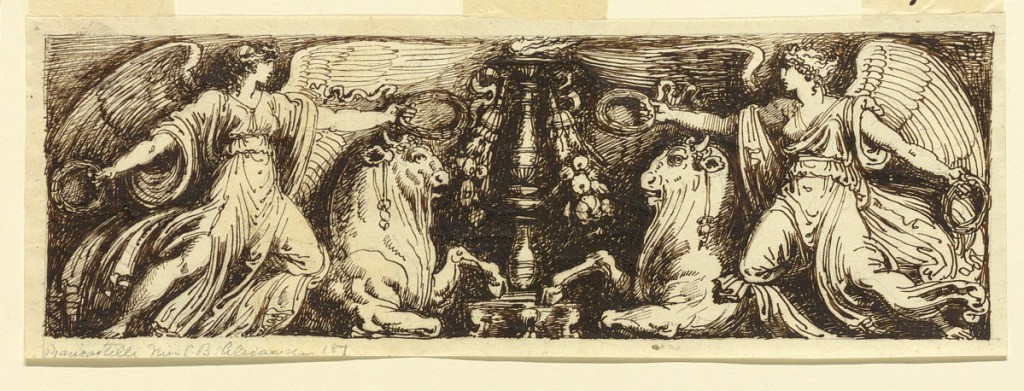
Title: Design for a Symmetrical Frieze
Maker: Felice Giani, Italian, 1758–1823
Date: ca. 1805
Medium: Pen and black ink, graphite, brush and wash on paper
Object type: Drawing
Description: Two winged female figures holding wreaths, reaching to center, and two bulls, flank central vase.